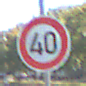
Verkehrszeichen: Geschwindigkeit40
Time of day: Midday
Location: Outdoor (Urban)
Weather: Clear
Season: NotSpecified
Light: Natural